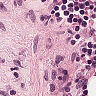
Metastatic tissue present: no